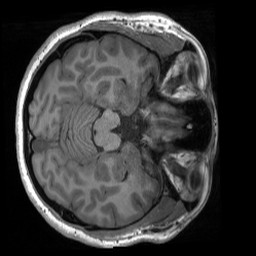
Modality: T1w
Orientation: axial
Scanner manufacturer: siemens
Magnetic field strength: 3 T
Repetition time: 2.4 s
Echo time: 0.00224 s